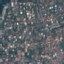
Land use / land cover class: Residential